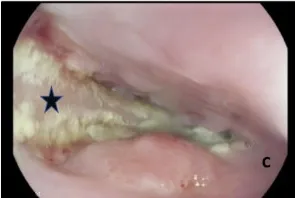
Impacted denture was found in the upper oesophagus.
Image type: endoscopy (airway_endoscopy)